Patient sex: F
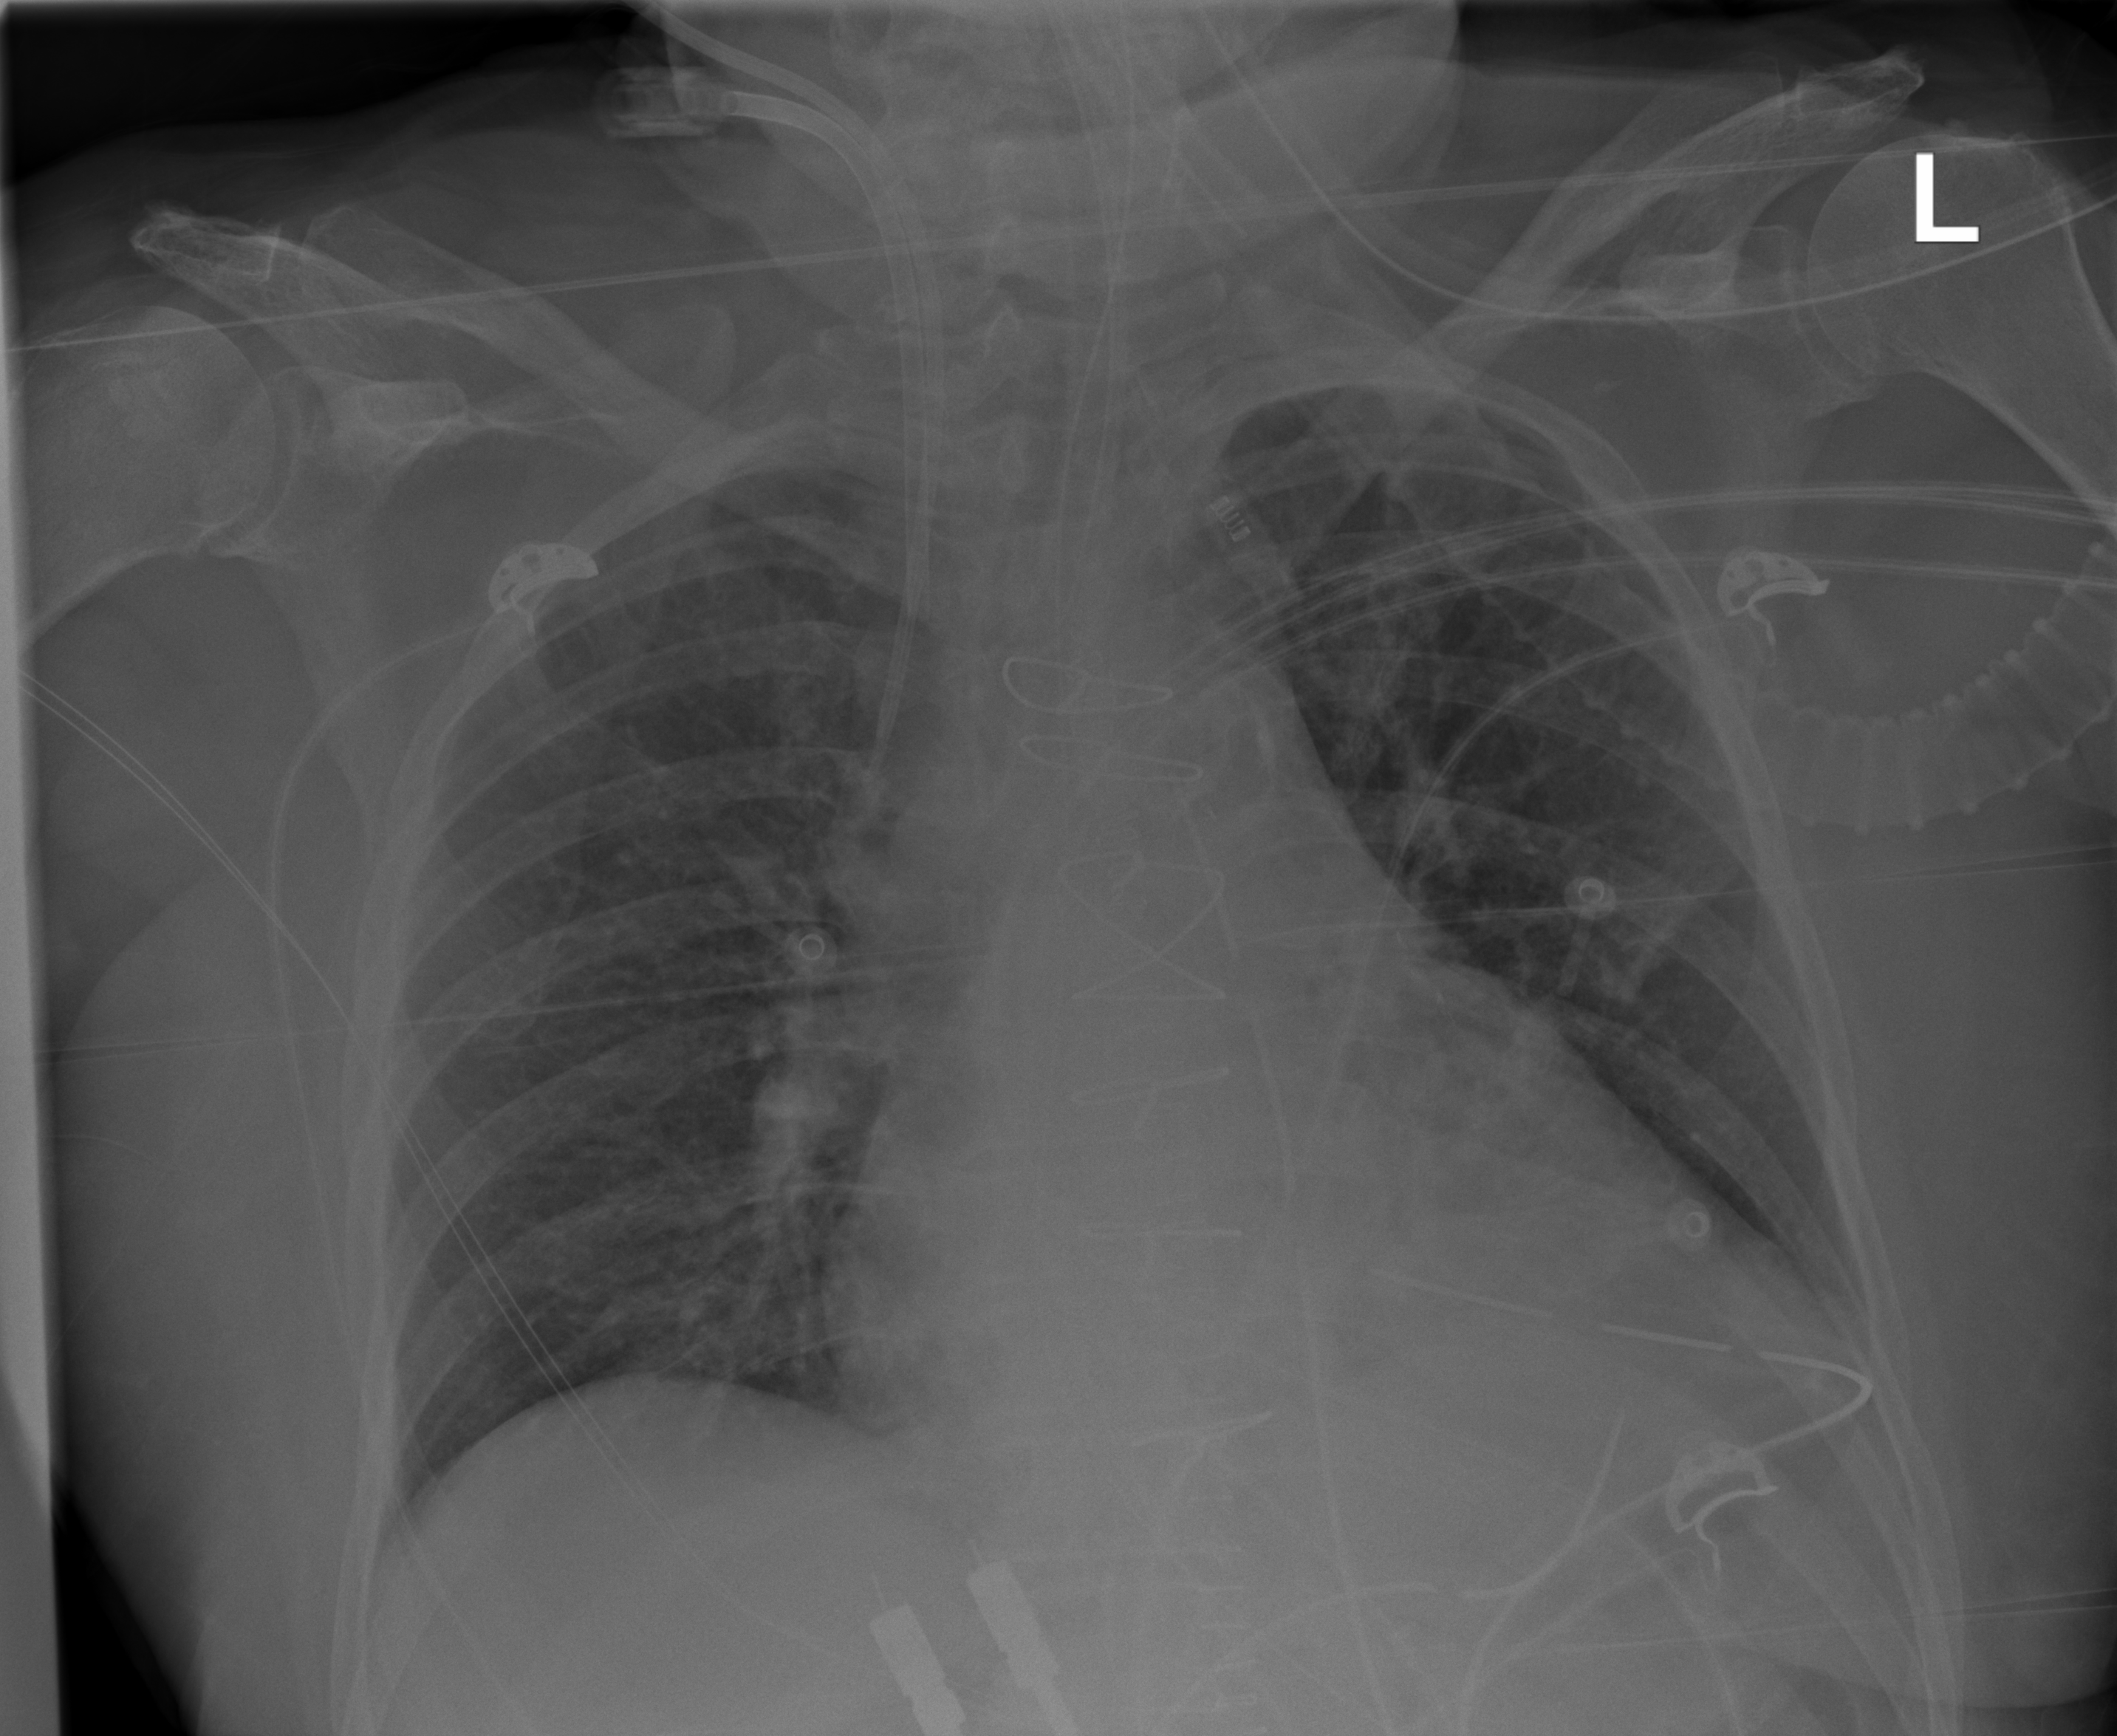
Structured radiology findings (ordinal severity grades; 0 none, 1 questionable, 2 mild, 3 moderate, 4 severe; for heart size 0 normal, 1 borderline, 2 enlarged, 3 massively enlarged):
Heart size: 0
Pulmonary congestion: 0
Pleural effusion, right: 0
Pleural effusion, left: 0
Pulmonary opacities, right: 0
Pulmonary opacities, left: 2
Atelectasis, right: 0
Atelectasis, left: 2